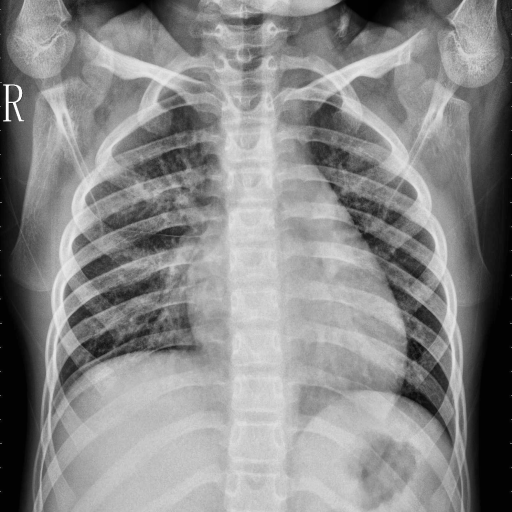
Finding: PNEUMONIA